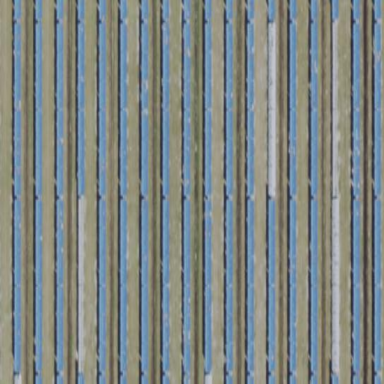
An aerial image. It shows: Solar-powered generator.